Brain MRI, t2w sequence, axial 2D slice.
Patient: age 41, sex M, weight 95 kg, height 1.95 m
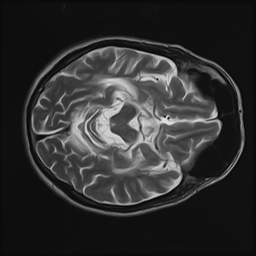